Question: In this case, I would like them to be the same light red as the left side without ambient light

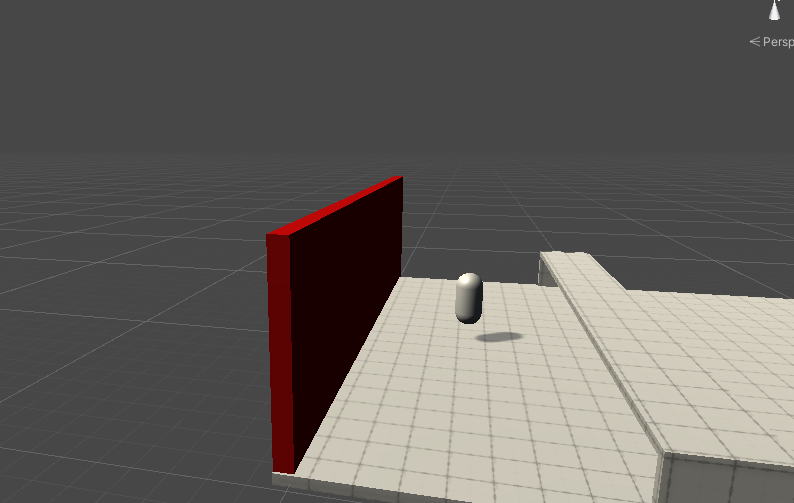
Answer: If you want an object with the same colour in all faces without having the light to change in the scene you can use an
1. create a new material
2. select an unlit shader (for example default/unlit)
3. apply that material to your object
4. apply a texture with a flat colour that you want (for example a simple PNG of the red colour)
Now you have an object all with the same colour in all faces and it is not affected by light.